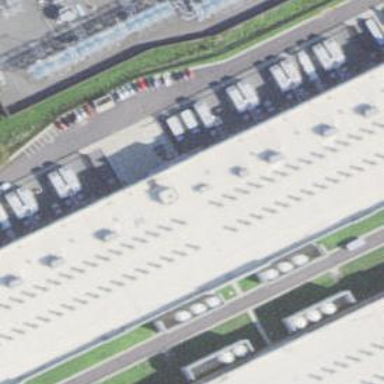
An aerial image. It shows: Data center building.